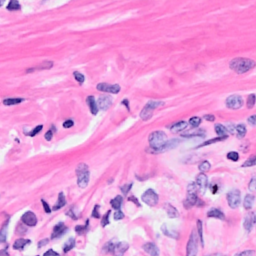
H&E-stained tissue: Breast